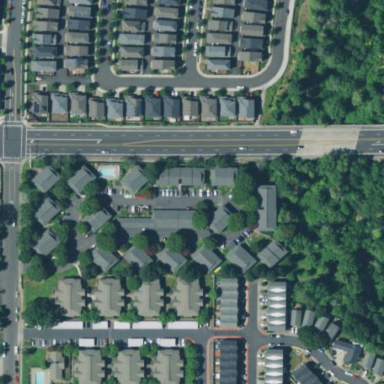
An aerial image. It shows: Residential area with apartments.